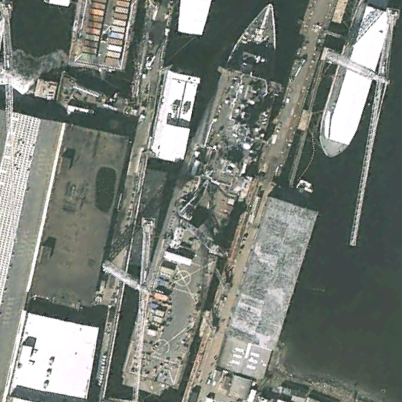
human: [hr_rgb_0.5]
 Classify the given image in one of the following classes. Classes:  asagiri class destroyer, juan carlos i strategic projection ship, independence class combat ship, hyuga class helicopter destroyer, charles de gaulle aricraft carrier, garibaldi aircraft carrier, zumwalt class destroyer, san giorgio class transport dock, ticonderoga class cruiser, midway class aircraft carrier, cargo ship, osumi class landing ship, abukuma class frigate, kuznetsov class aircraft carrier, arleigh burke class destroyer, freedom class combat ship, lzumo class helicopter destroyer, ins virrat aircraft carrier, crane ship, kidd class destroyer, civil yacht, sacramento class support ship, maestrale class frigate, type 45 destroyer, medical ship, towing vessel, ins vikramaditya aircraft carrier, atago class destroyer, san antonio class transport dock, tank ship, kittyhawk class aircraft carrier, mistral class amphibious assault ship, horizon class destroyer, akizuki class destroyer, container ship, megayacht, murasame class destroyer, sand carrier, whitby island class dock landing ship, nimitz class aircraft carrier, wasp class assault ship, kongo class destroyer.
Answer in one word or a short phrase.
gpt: Whitby Island class dock landing ship